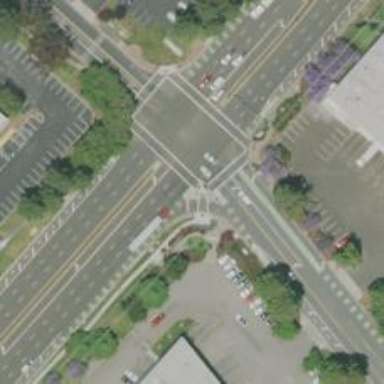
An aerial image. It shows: Solid stop line on the road marking.